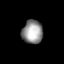
Tissue: lung
Cell type: Fibroblasts
Senescence score: 0.6664
Nuclear area (px): 478
Mean DAPI intensity: 147.948